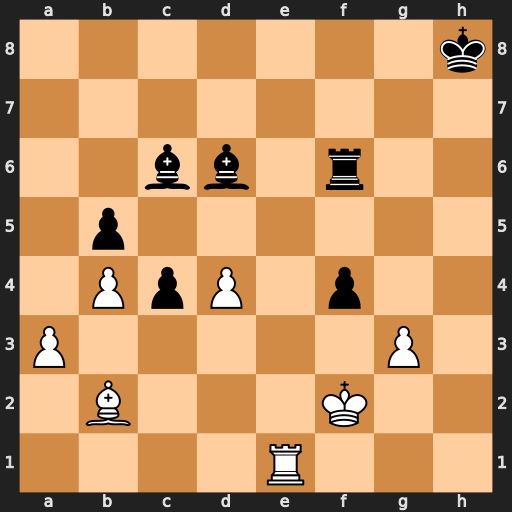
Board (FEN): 7k/8/2bb1r2/1p6/1PpP1p2/P5P1/1B3K2/4R3
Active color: w
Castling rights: -
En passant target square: -
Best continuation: d5 fxg3+ Kg1